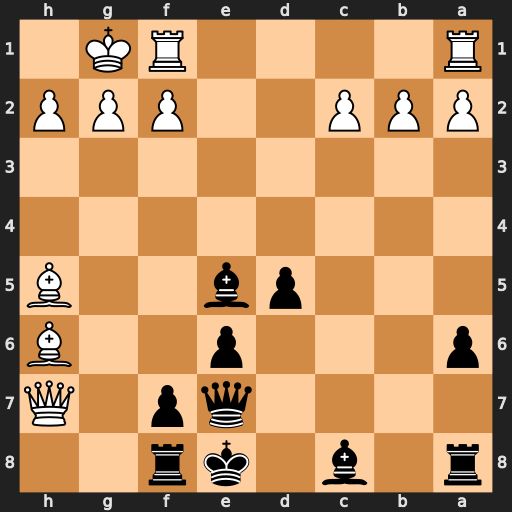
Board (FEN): r1b1kr2/4qp1Q/p3p2B/3pb2B/8/8/PPP2PPP/R4RK1
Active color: b
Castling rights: q
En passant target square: -
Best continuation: Rh8 Bxf7+ Qxf7 Qxf7+ Kxf7